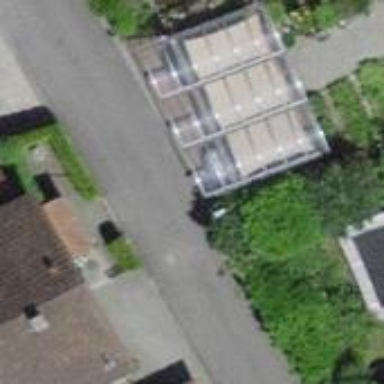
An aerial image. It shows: View of roof of building.